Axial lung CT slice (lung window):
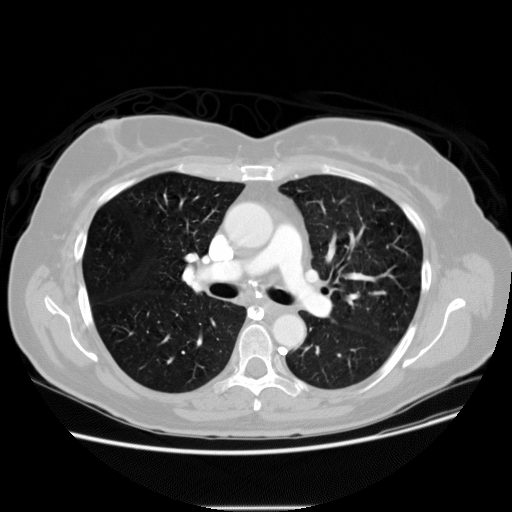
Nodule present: no